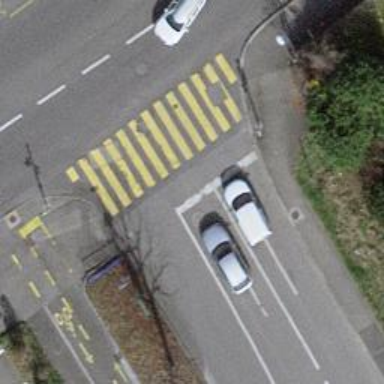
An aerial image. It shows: Road crossing with traffic signals.